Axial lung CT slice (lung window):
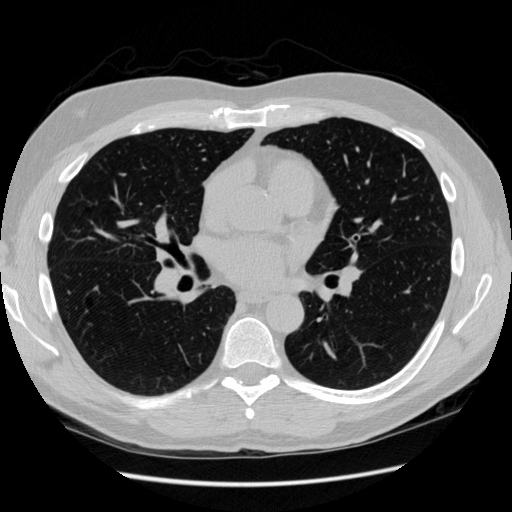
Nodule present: no